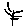
Label: tree